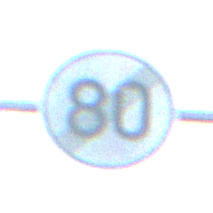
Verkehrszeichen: EndeGeschwindigkeit80
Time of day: SunriseSunset
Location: Outdoor (RoadRail)
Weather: Clear
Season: NotSpecified
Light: Natural